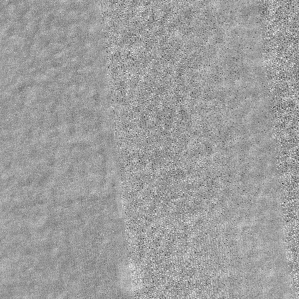
Label: frost